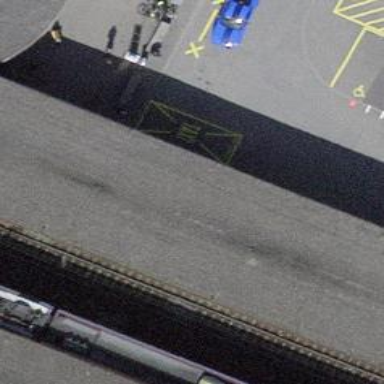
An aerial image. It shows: Asphalt footway that goes through tunnel.